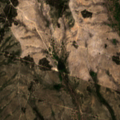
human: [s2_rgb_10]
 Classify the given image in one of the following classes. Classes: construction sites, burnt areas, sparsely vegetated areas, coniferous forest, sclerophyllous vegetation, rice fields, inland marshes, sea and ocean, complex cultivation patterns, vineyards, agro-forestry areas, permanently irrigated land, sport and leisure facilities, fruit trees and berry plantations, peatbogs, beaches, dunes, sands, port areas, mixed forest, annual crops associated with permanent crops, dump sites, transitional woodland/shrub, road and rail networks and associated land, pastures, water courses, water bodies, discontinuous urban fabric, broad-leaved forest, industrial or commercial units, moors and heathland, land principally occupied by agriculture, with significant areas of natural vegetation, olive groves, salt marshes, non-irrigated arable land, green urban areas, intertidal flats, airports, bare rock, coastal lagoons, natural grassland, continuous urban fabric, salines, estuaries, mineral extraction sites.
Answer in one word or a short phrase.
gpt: transitional woodland/shrub